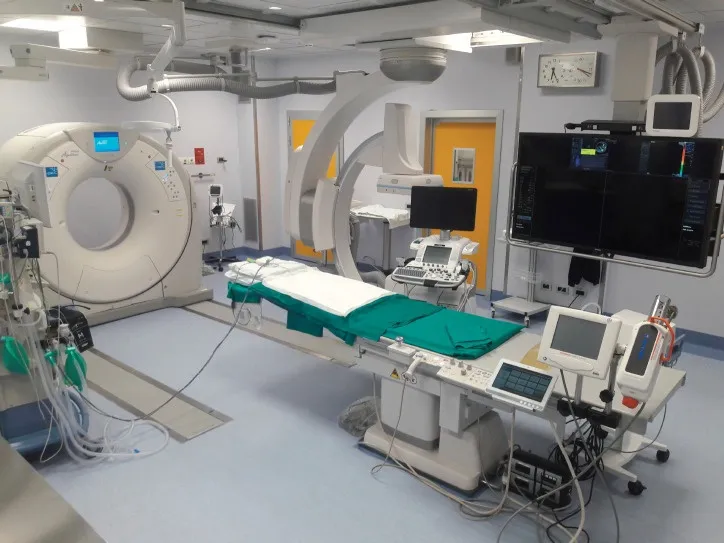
Angio-CT Hybrid Suite with the availability of angiography, CT and US.
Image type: radiology (ct)